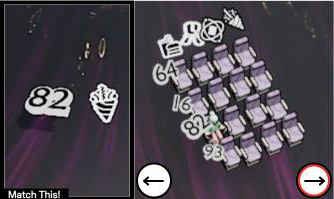
Task: seats
Answer: no